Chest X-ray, PA view. Patient: 47 years old, sex F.
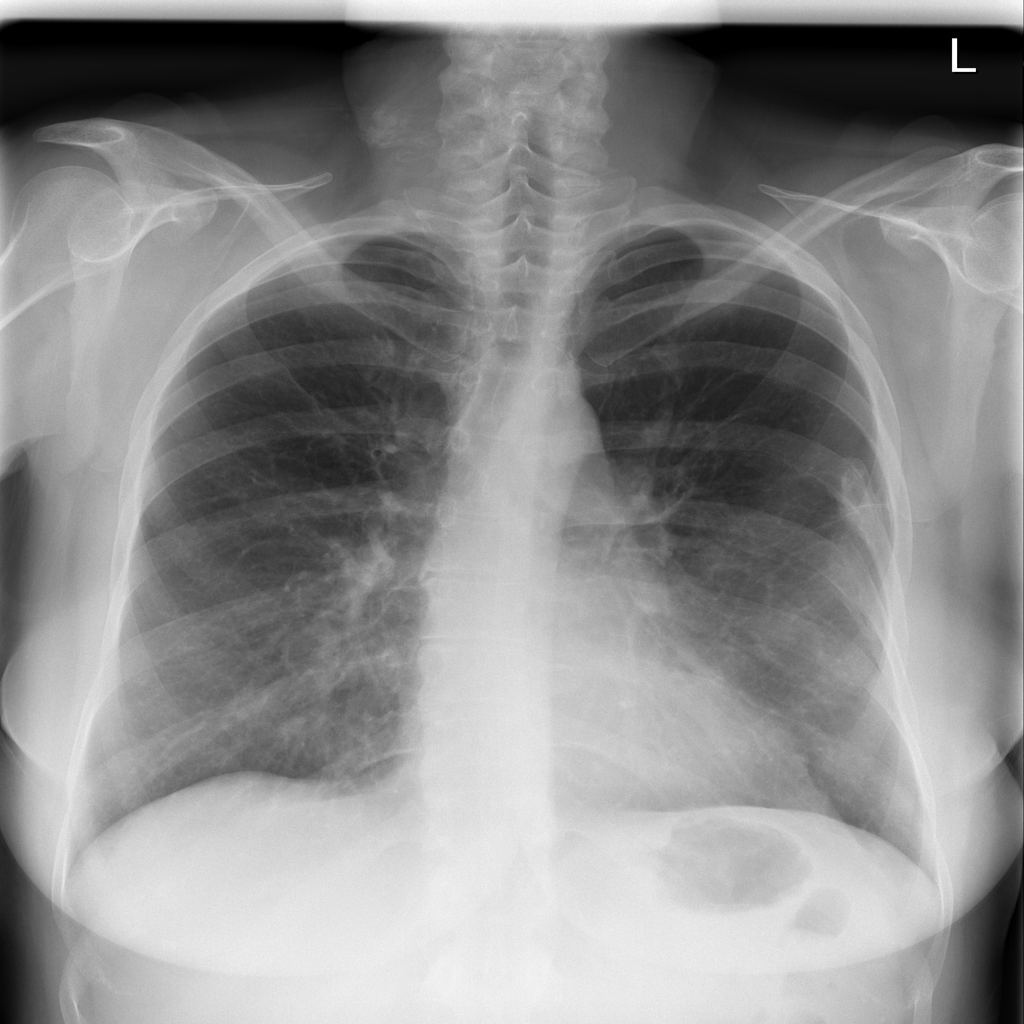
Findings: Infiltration